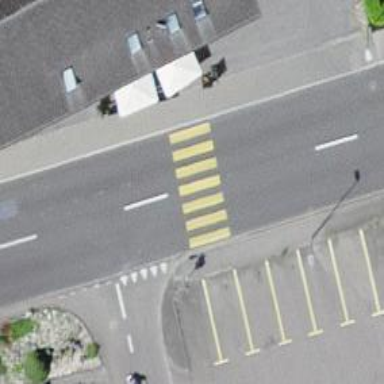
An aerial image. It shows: Marked crossing with zebra stripes on the road.